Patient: sex M, age 59
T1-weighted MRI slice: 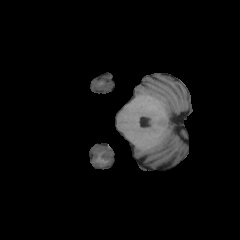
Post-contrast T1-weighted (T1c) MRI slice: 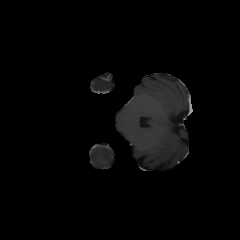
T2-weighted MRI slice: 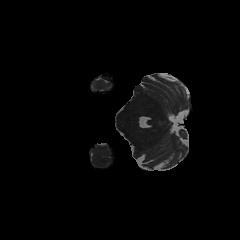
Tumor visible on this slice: no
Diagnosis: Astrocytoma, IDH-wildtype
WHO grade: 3